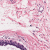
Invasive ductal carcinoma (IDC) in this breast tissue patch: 0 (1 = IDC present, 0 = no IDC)